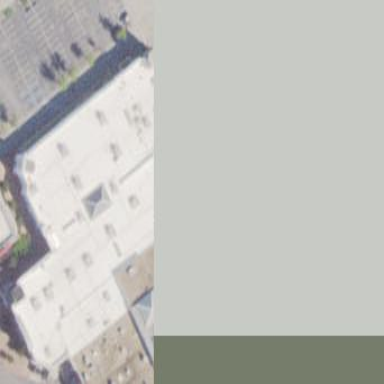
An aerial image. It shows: Building.